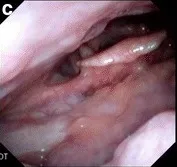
After the completion of 6 cycles of R-CHOP chemotherapy.
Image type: endoscopy (airway_endoscopy)